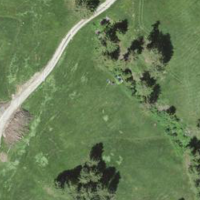
EUNIS habitat code: 25
Species observed at this site:
Papilio machaon